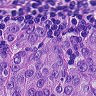
Metastatic tissue present: yes